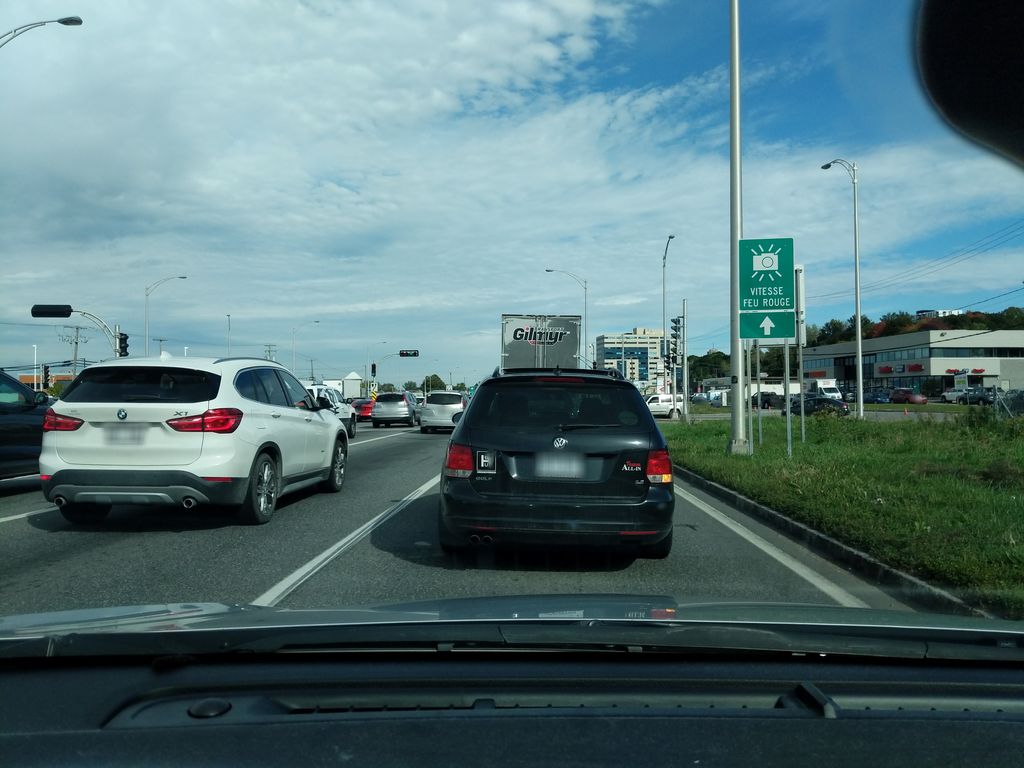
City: quebec_city